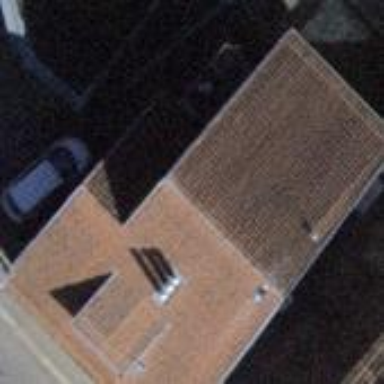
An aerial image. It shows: Building with tile roof.